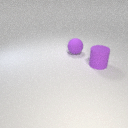
large purple rubber cylinder to the right of large purple rubber sphere